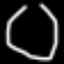
Label: octagon